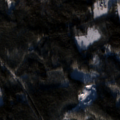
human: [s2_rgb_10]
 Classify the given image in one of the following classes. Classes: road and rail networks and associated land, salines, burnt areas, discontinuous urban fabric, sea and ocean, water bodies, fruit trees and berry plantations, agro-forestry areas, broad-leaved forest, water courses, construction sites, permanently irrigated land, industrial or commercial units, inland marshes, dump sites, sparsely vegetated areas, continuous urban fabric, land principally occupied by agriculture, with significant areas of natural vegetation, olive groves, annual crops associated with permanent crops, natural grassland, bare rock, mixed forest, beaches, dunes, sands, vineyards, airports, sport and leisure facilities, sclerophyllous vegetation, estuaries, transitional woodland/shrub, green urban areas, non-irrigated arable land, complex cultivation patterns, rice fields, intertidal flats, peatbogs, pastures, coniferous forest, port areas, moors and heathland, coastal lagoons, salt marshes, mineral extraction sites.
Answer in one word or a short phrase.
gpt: land principally occupied by agriculture, with significant areas of natural vegetation, coniferous forest, mixed forest